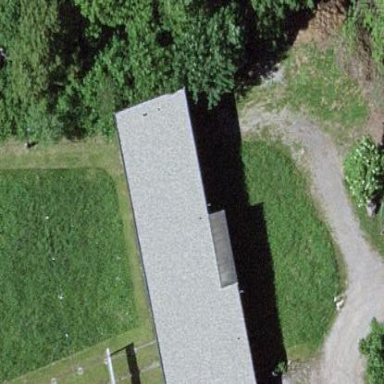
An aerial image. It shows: Shooting sport building.